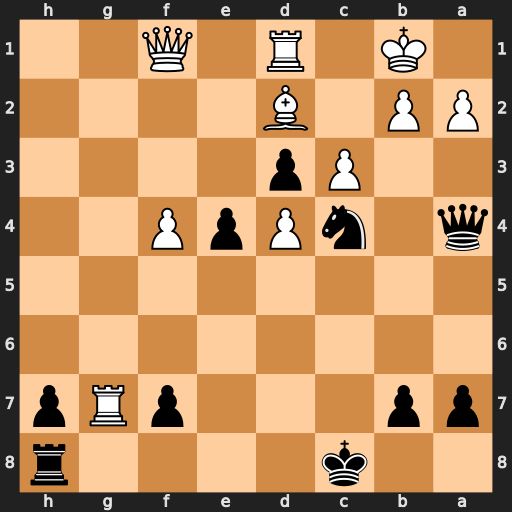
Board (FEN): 2k4r/pp3pRp/8/8/q1nPpP2/2Pp4/PP1B4/1K1R1Q2
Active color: b
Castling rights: -
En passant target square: -
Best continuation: Qc2+ Ka1 Qxb2#